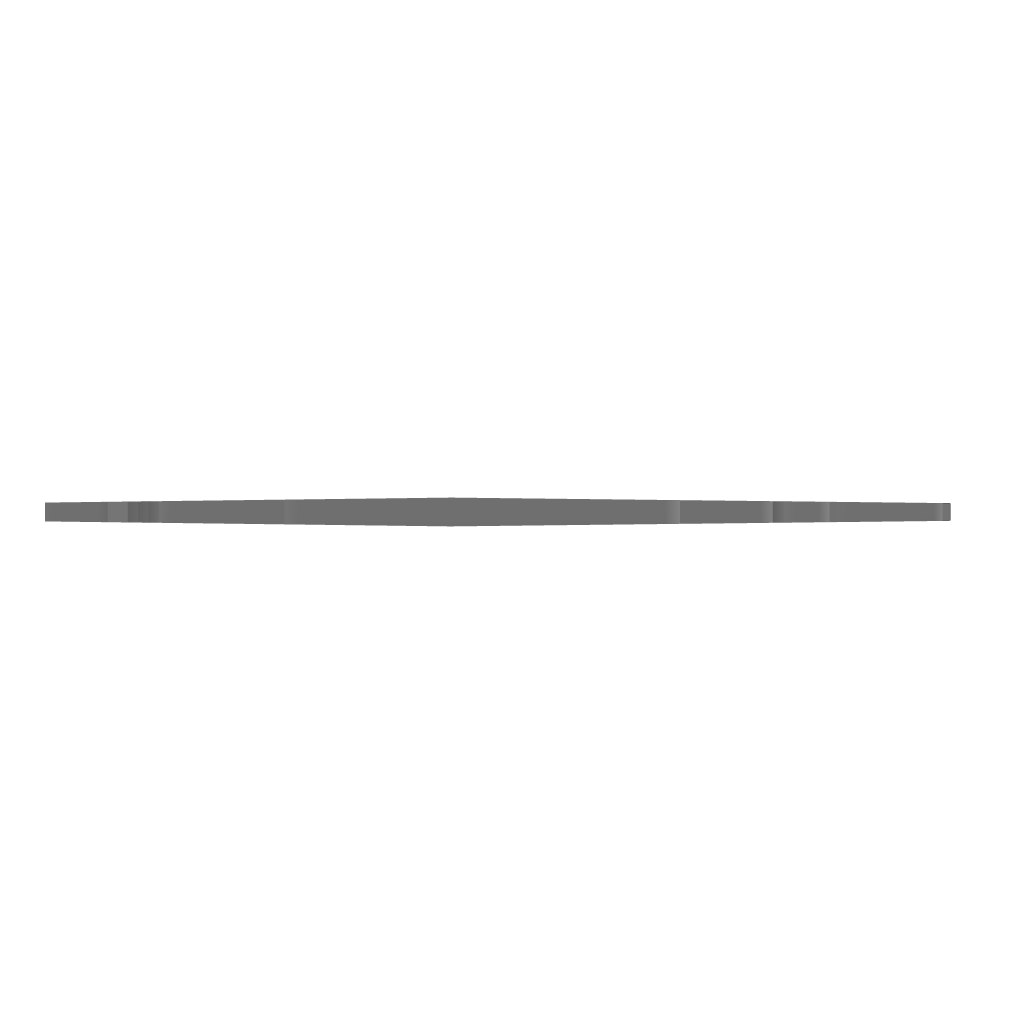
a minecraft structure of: Wall: Cornergate bad low quality